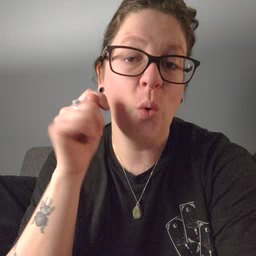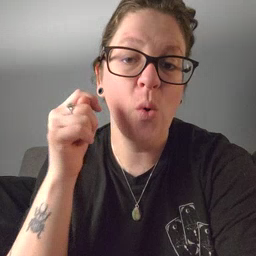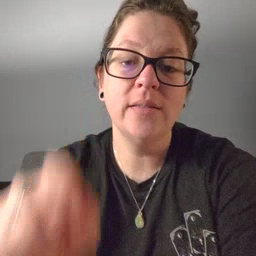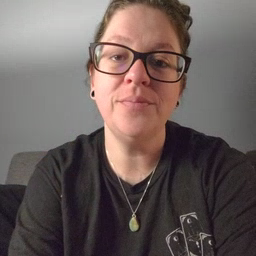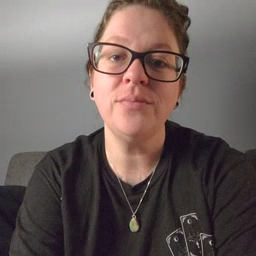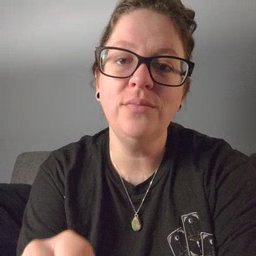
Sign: toy